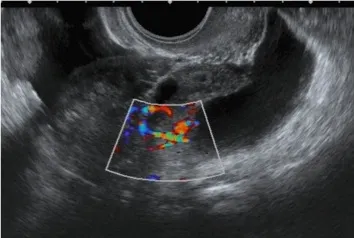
(A-C) Transvaginal ultrasound examination in the 6th week of gestation revealed a viable, singleton intrauterine pregnancy. The crown-rump length was 5.0 mm, and the patient had bilateral enlarged ovaries (right: 6.9 cm x 4.5 cm, left: 4.5 cm x 3.2 cm) with scanty ascites. Doppler ultrasonography revealed normal ovarian blood flow.
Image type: radiology (ultrasound)